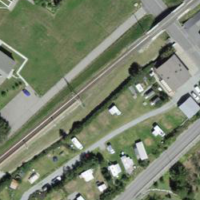
EUNIS habitat code: 53
Species observed at this site:
Empetrum nigrum
Phyteuma orbiculare